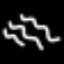
Label: squiggle